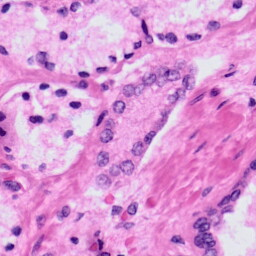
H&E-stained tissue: Prostate